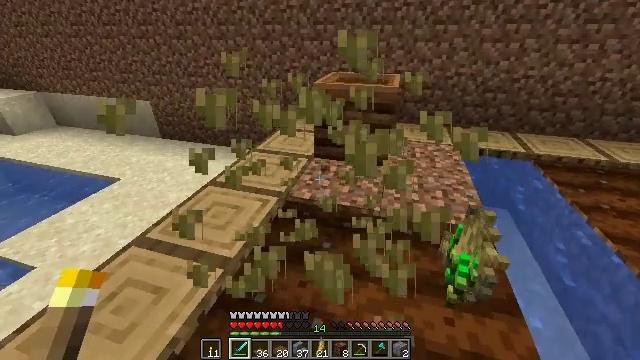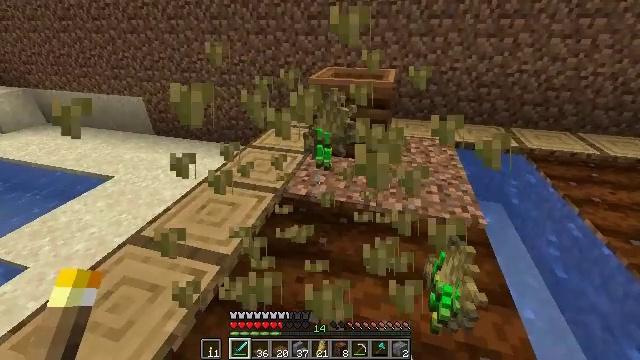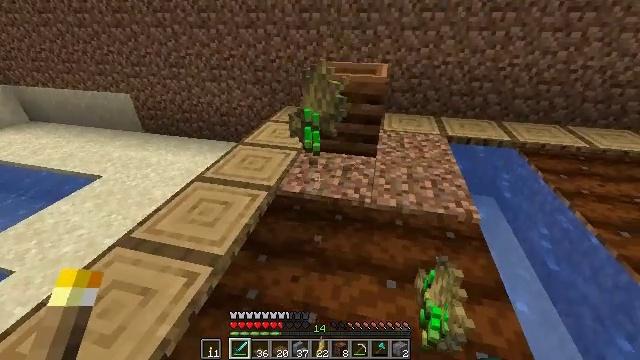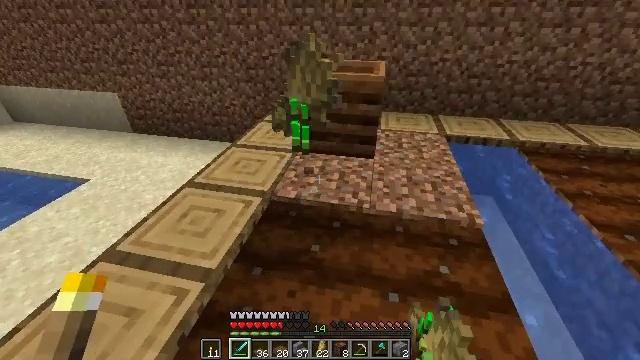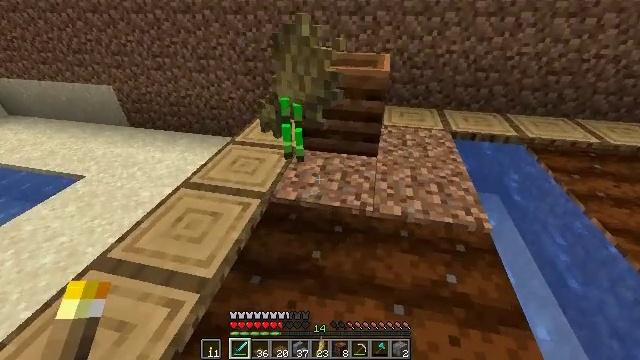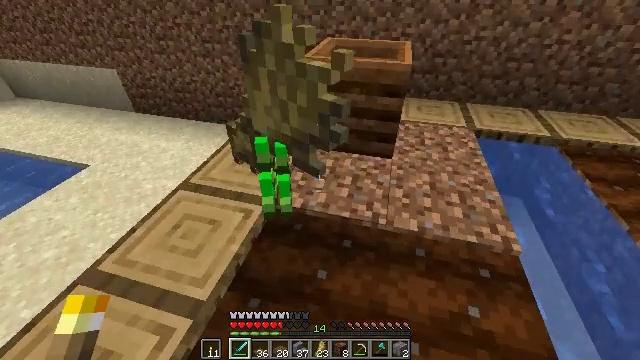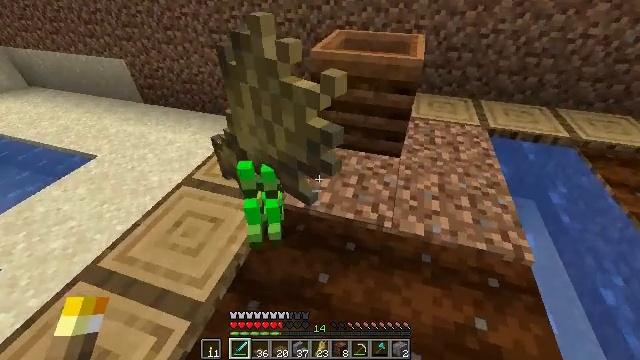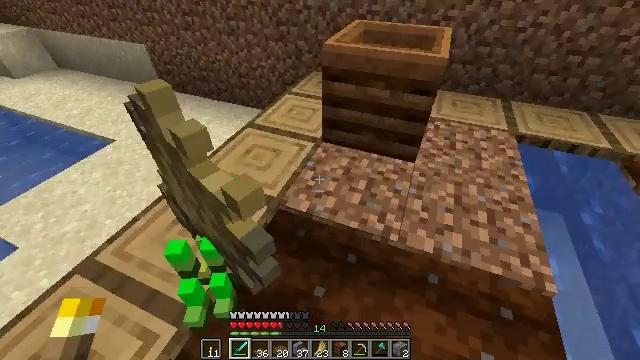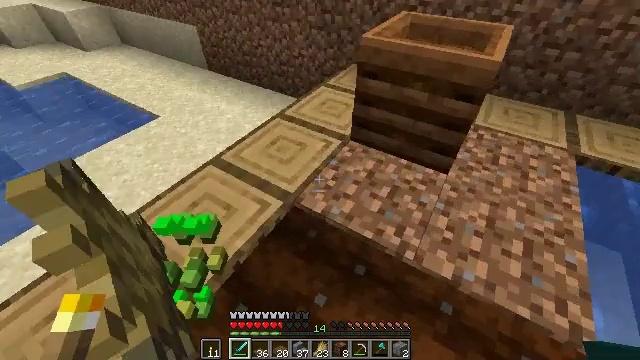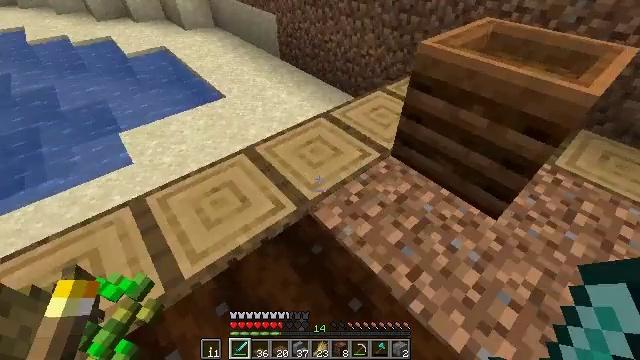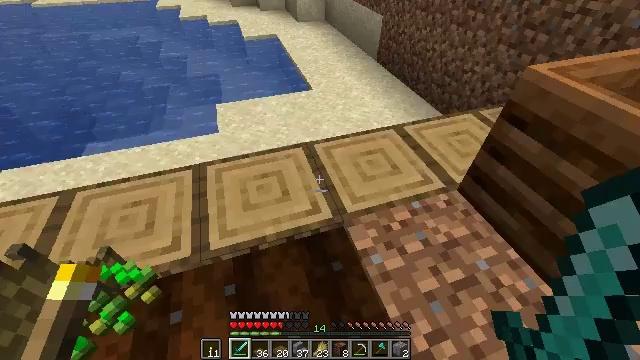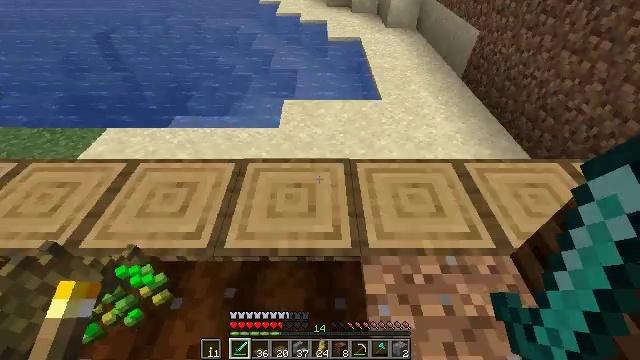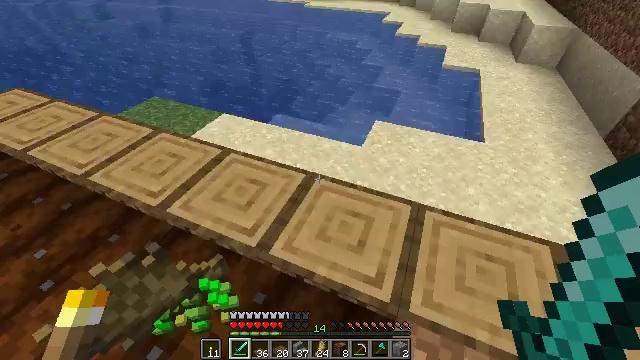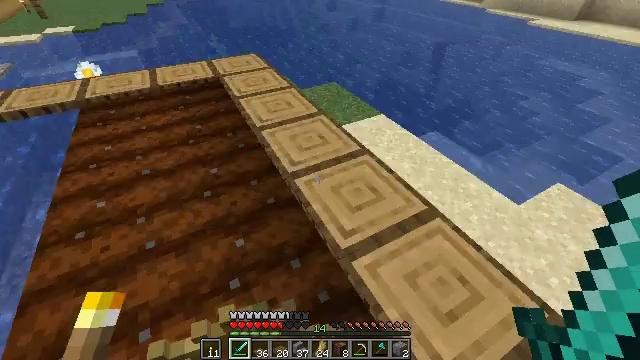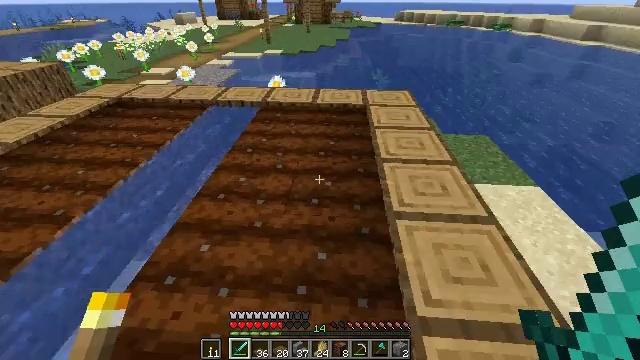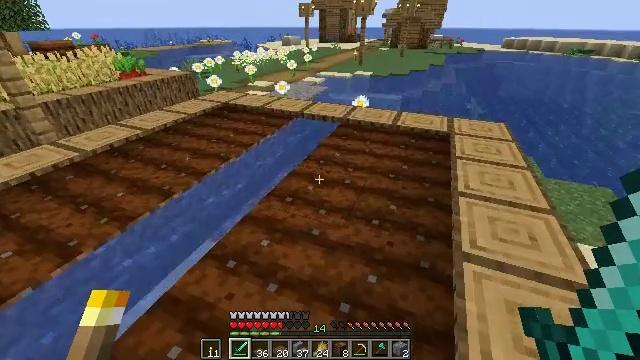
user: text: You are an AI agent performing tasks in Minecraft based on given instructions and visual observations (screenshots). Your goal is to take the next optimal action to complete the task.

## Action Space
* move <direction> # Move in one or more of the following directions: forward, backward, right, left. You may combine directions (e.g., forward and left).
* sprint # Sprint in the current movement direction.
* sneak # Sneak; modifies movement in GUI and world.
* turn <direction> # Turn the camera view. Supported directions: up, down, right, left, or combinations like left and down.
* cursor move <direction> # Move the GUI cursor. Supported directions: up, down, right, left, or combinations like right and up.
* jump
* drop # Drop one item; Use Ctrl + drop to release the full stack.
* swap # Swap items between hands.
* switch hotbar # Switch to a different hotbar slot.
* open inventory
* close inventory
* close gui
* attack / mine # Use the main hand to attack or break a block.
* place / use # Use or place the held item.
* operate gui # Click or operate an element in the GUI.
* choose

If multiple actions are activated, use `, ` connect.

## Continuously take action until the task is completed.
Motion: motion action
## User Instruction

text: Get wheat from the farmland.
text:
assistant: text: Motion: turn right
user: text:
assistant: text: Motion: move forward, turn right and down
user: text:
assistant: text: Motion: move forward, turn right
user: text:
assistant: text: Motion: move forward, turn down
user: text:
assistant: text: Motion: move forward, turn left and down
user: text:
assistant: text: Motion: move forward and move right, turn left and down
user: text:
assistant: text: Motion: move forward and move right, turn left and down
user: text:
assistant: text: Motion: move forward and move right, turn left and down
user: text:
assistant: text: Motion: move forward and move right, turn left and down
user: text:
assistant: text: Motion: move forward and move right, turn left
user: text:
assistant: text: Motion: move forward and move right, turn left
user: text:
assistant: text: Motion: move forward and move right, turn left and up
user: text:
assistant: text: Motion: move forward and move right, turn left
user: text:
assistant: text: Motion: turn left and up
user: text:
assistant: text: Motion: turn left and up
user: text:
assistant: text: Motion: turn left and up
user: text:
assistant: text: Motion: move forward, turn right and up
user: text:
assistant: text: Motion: move forward
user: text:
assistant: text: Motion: move forward, turn right
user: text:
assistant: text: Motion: move forward
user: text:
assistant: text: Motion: move forward, turn right
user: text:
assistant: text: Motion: move forward, turn right
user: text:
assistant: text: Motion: move forward, turn right
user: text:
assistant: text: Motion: move forward
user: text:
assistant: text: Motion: move forward
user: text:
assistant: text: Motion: move forward, turn down
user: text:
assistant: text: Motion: move forward, sprint, turn left and down
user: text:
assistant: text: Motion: move forward, sprint, turn left and down
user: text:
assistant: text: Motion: move forward, sprint, turn left and down
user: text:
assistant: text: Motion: move forward, sprint, turn left